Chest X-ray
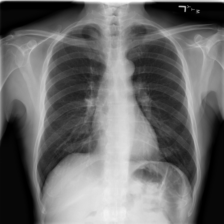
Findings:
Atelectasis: negative
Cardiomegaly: negative
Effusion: negative
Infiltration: negative
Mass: negative
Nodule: negative
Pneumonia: negative
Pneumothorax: negative
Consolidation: negative
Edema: negative
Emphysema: negative
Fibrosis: negative
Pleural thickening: negative
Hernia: negative